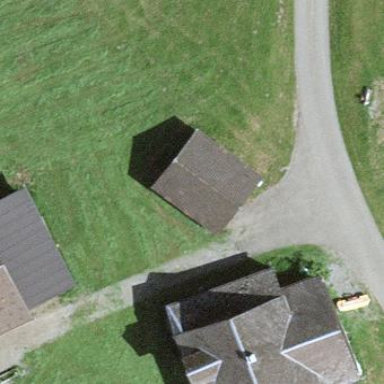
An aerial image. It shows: Shed.